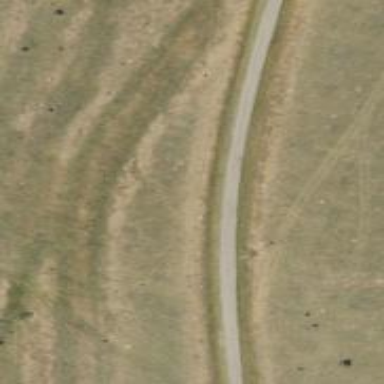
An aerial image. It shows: Unclassified road.